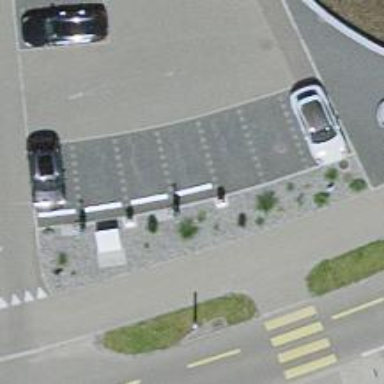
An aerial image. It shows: Charging station.